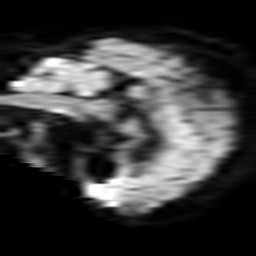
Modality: TRACE
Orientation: sagittal
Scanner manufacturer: philips
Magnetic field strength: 3 T
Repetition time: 3.082 s
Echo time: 0.076 s